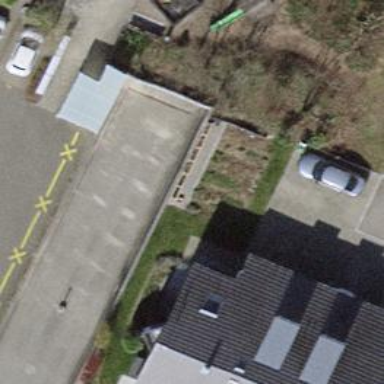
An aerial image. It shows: Parking area.